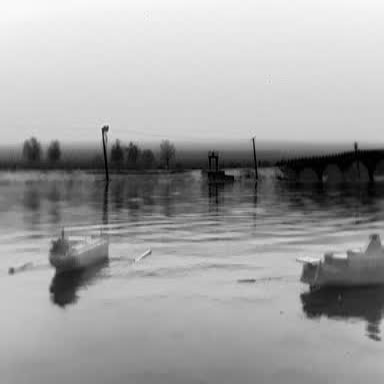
There is a liner in the infrared image.